RGB frame:
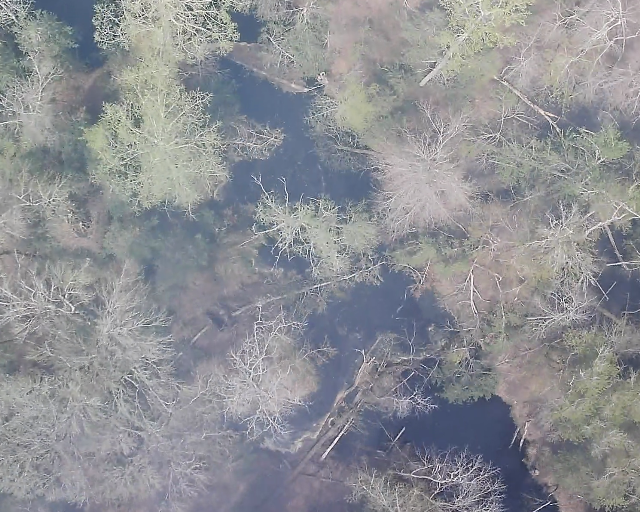
Thermal frame:
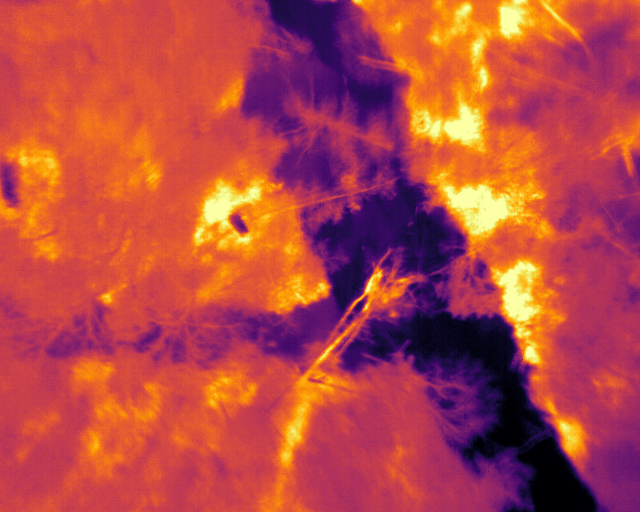
Captured: 2026-02-26 03:46:20
Pixels at or above 80 °C: 0 (fraction of frame: 0)